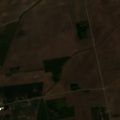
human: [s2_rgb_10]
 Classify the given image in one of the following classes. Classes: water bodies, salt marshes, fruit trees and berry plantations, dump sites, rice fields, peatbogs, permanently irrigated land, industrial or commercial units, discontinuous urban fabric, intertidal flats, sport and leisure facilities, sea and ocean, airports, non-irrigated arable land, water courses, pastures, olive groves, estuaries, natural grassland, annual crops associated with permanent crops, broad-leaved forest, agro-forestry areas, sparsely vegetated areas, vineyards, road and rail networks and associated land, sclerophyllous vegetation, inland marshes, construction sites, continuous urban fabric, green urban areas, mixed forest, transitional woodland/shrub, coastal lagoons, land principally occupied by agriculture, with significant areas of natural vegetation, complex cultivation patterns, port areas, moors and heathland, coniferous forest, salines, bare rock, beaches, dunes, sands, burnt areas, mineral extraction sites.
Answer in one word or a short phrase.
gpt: discontinuous urban fabric, non-irrigated arable land, complex cultivation patterns